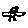
Label: bird